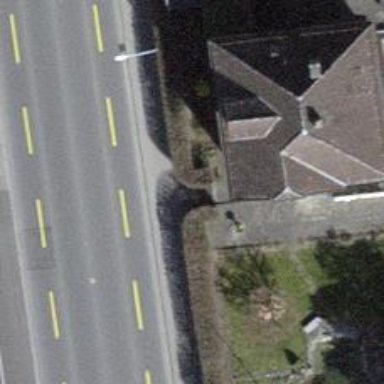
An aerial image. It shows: Hedge acting as barrier.